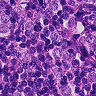
Metastatic tissue present: yes